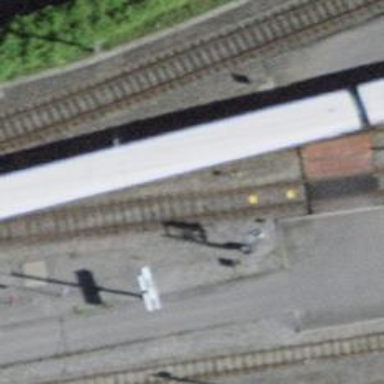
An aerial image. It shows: Railway siding with one electrified track and contact line for powering the train.